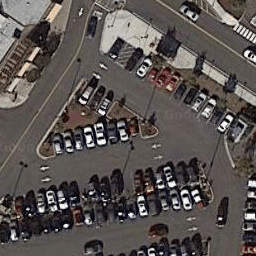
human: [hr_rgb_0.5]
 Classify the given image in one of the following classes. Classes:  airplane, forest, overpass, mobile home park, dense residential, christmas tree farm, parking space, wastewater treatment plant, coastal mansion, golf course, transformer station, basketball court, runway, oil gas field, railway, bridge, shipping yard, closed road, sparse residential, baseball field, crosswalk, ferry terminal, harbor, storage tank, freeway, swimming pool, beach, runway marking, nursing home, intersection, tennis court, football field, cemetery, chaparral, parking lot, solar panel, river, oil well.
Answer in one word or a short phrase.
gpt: parking lot